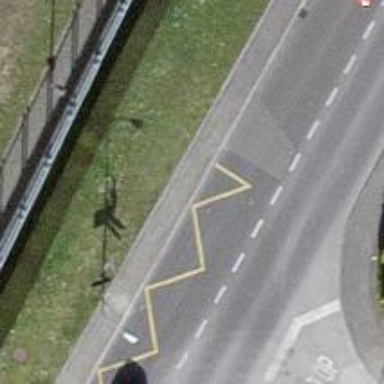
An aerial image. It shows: Asphalt platform for public transport.